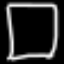
Label: square